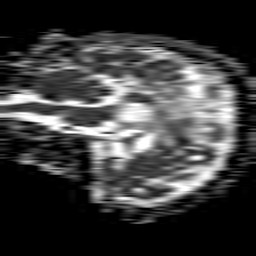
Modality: ADC
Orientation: sagittal
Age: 71
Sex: female
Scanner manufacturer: philips
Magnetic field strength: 1.5 T
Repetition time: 4.6 s
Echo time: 0.08631 s